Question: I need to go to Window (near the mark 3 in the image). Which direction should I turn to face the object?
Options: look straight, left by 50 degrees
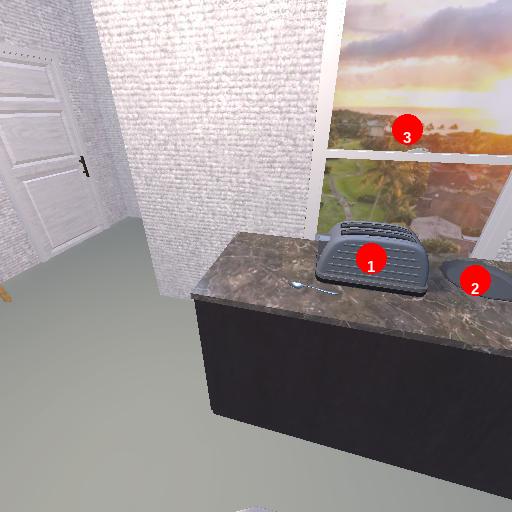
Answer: look straight